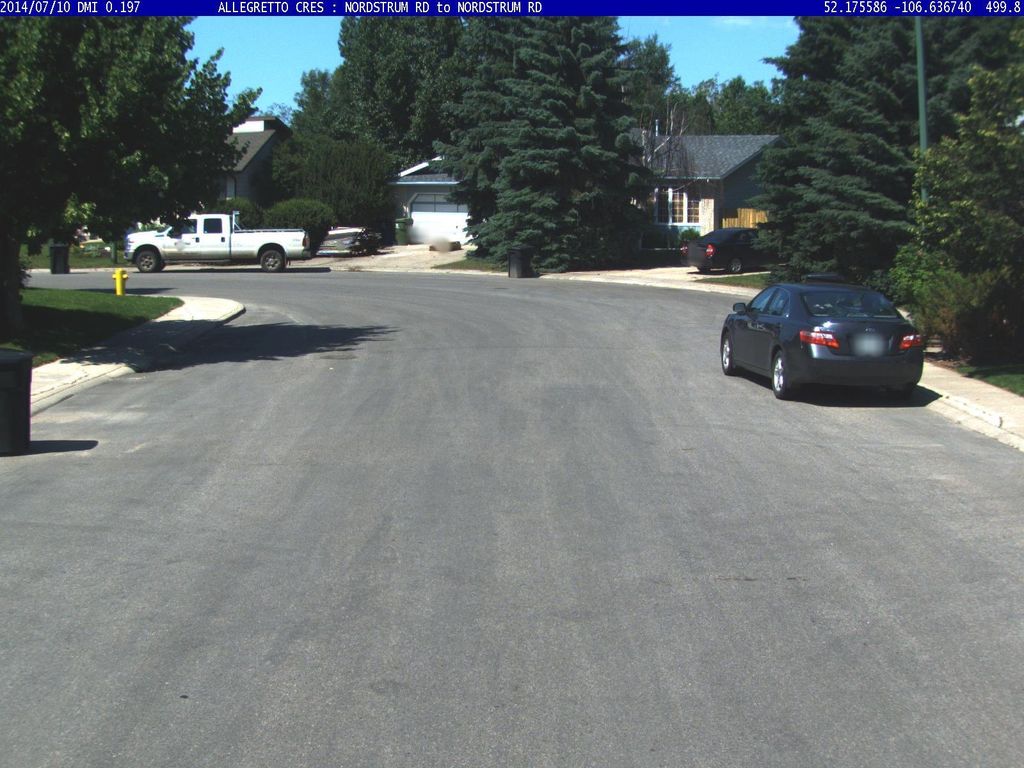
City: saskatoon